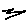
Label: zigzag